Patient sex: M
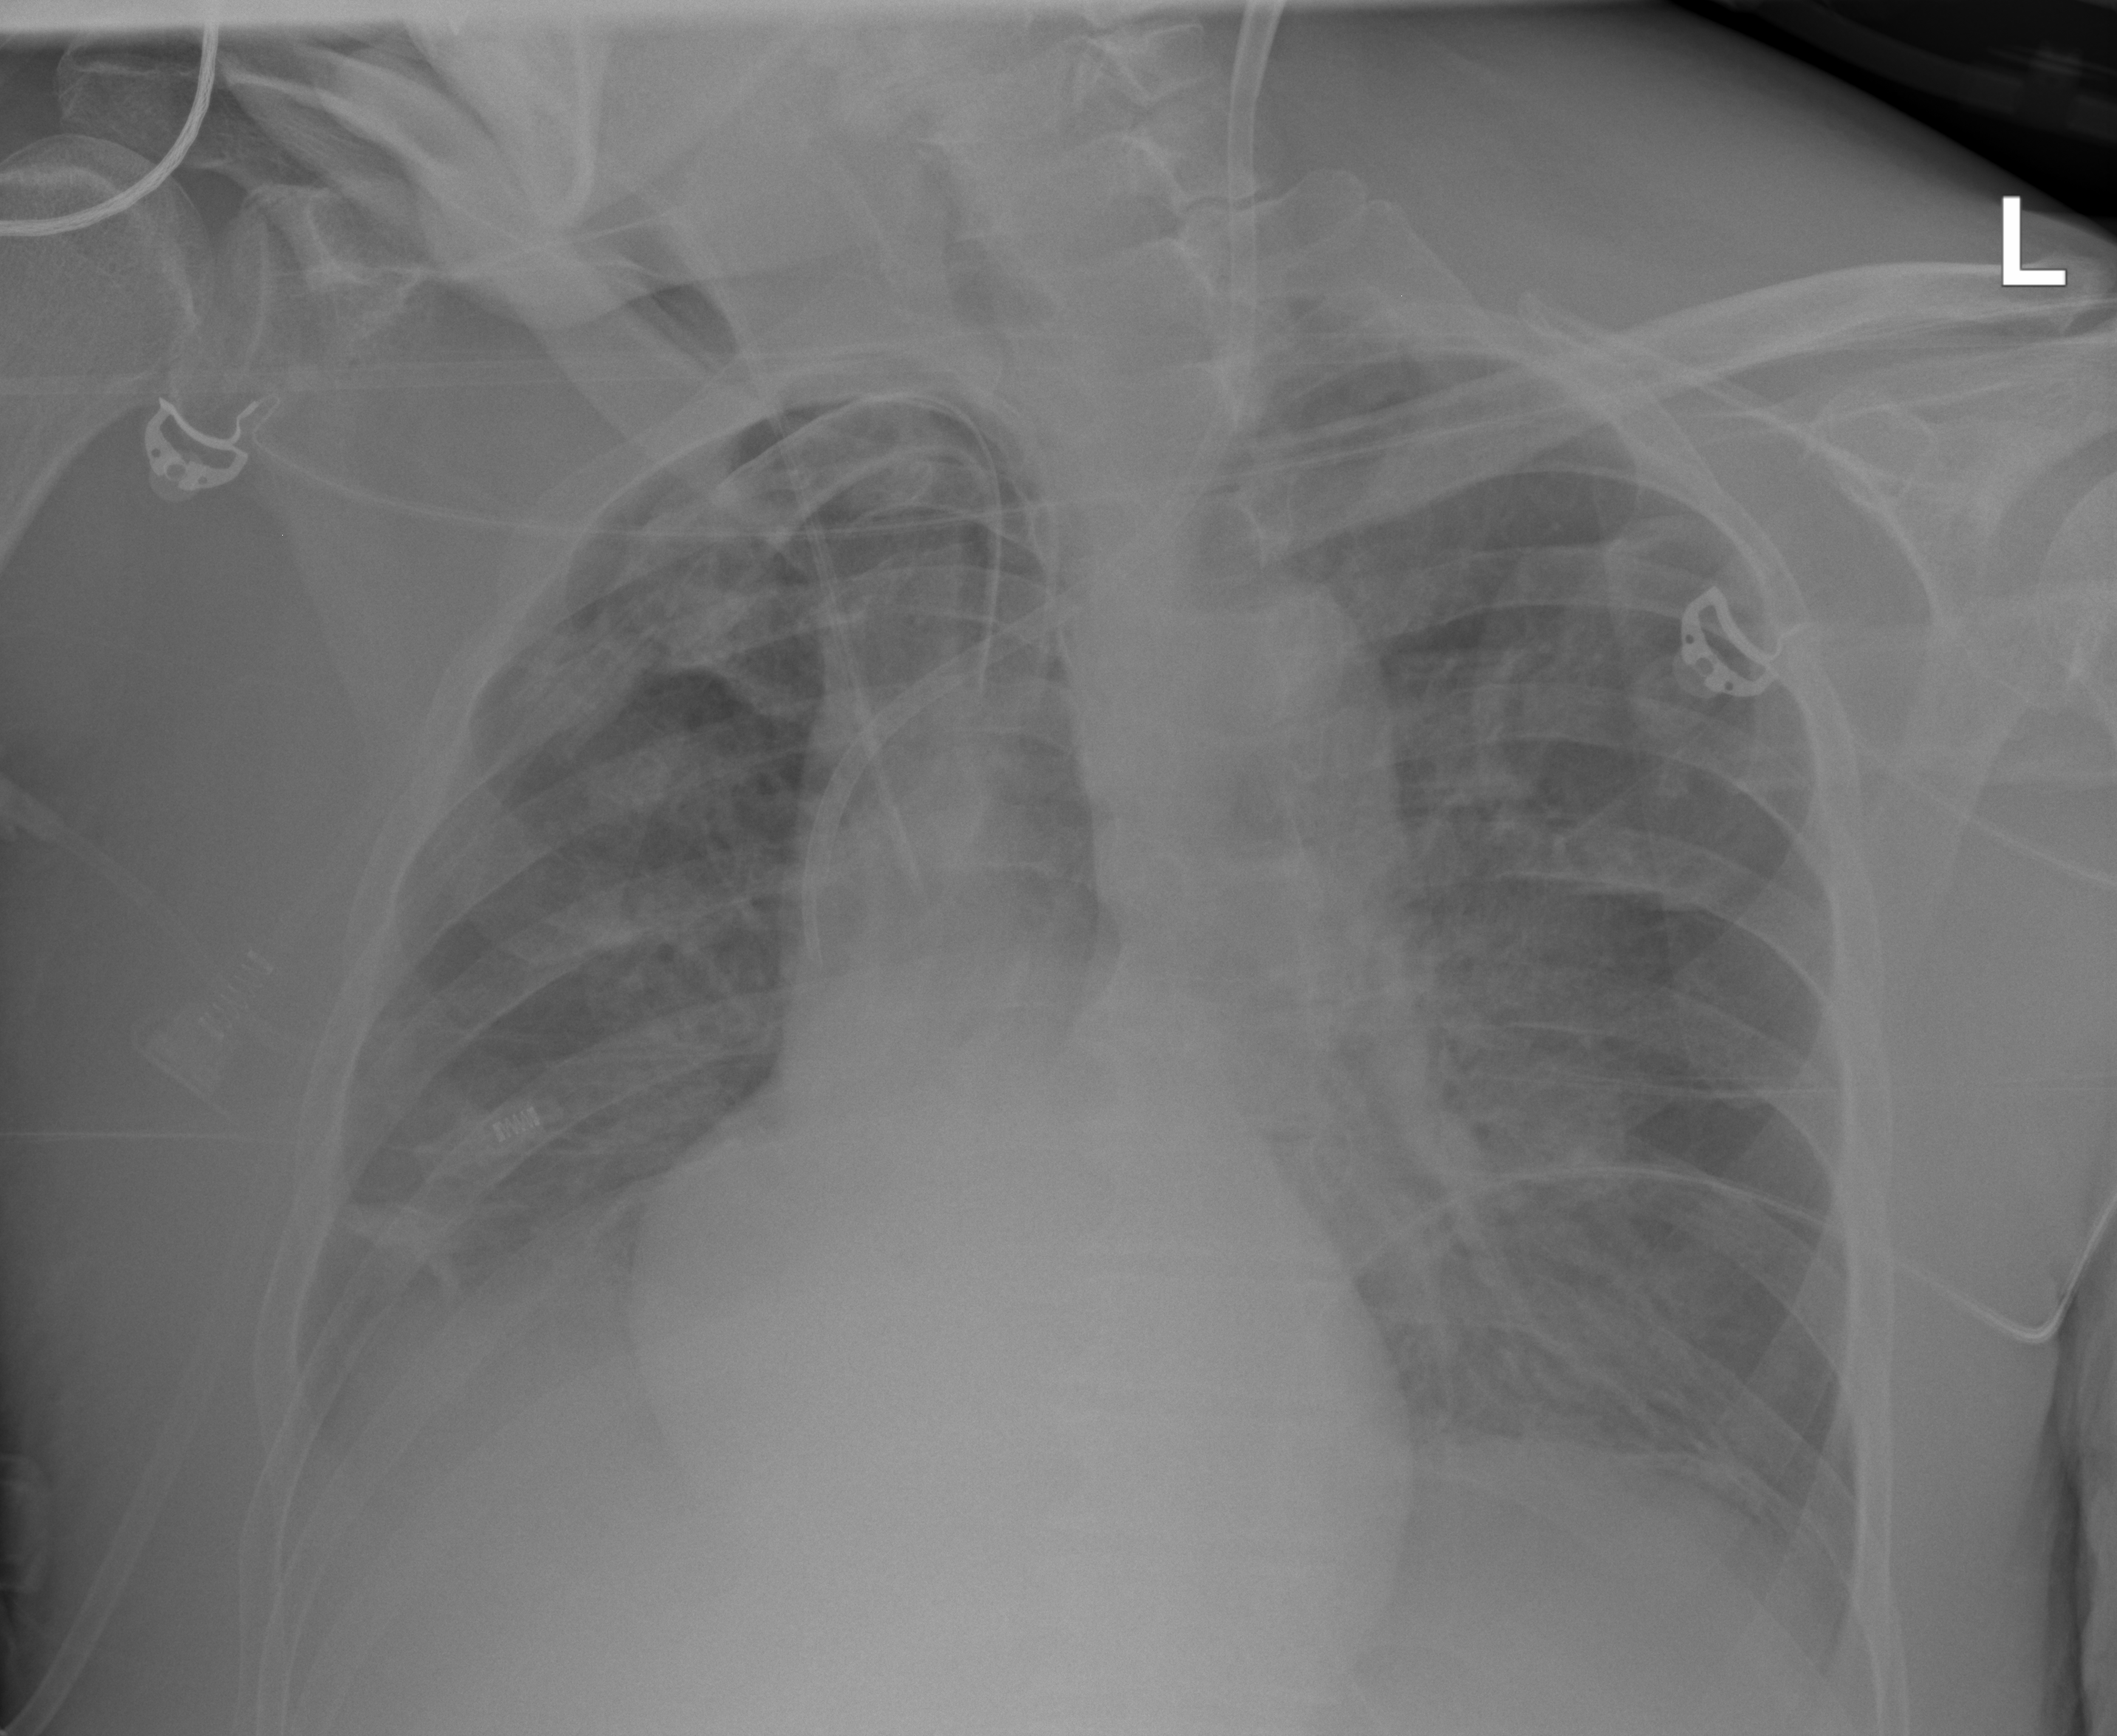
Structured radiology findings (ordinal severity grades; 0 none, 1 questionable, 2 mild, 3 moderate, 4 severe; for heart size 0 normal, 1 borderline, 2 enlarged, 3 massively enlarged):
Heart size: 0
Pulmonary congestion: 1
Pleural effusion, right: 2
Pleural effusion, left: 2
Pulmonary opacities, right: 2
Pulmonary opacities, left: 0
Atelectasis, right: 2
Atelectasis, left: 2